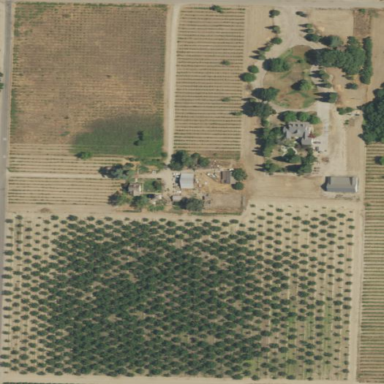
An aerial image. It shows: Vineyard on agricultural properties.